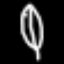
Label: leaf